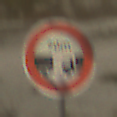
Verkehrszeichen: VerbotUnterschreitenMindestabstand
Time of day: Midday
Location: Outdoor (Beach)
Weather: PartlyCloudy
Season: NotSpecified
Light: Natural